Question: basically, I imported a project from a laptop. This apparently worked alright, but the default project files were still there. I deleted these. However the manifest file didn't change/update for the new activities from the imported project.
Is there a way to update the manifest file through Eclipse?? (I have already tried cleaning the project, to no success). It currently only contains the single default activity.
Or do I need to manually update it, by adding entries for each activity??
Thanks for the help!!! :)
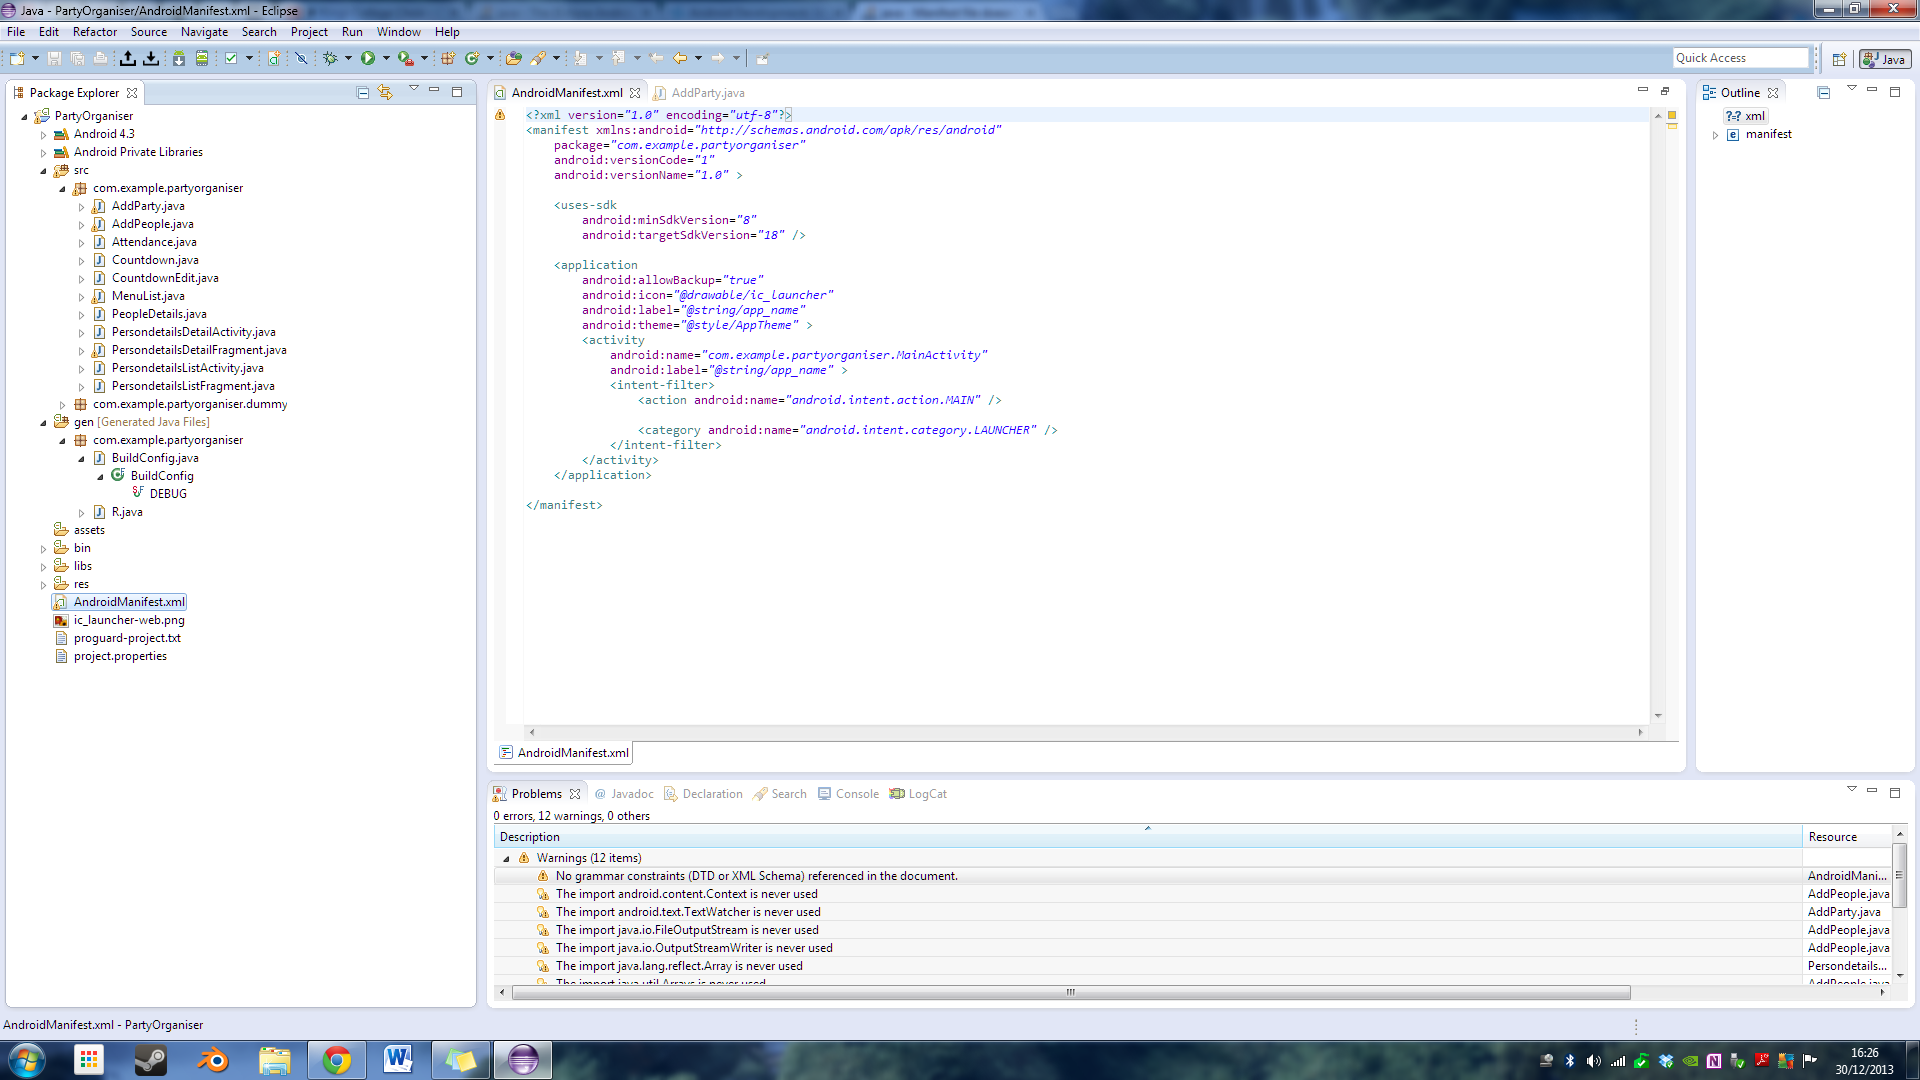
Answer: You have to do this manually. Eclipse don't have any option for that.